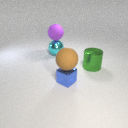
large cyan metal sphere below large purple rubber sphere